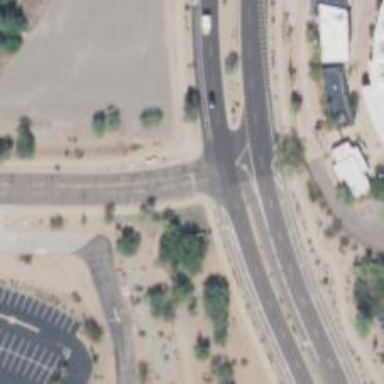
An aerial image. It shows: Solid stop line on the road marking.